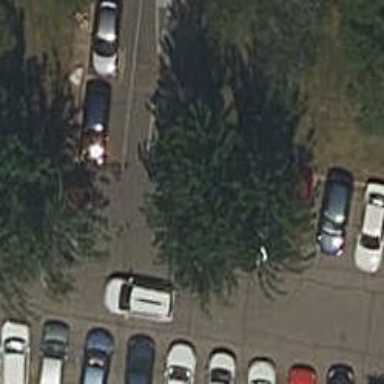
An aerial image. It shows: Asphalt parking aisle designated as service road.